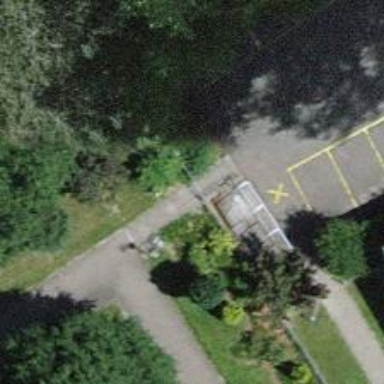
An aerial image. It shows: Gate.